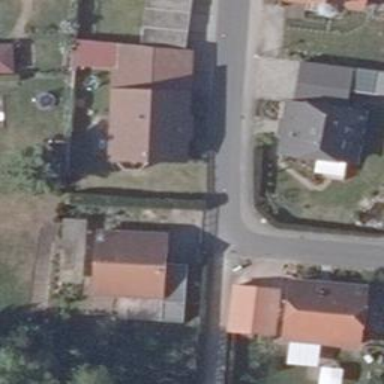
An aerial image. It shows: Residential road with asphalt surface. Sidewalk is present on the left side.